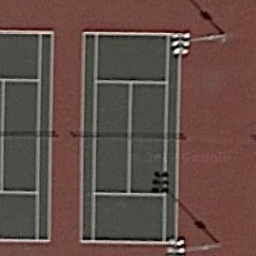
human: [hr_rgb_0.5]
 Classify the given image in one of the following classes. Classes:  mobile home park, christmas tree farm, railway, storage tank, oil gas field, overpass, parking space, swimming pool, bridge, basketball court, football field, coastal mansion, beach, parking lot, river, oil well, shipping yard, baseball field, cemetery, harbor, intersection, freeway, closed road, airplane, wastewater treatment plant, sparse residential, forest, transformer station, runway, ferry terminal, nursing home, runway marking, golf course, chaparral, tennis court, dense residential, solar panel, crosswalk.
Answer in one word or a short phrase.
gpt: tennis court